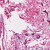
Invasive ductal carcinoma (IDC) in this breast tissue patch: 0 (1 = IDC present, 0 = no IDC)